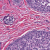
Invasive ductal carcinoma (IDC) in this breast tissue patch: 0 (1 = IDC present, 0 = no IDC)